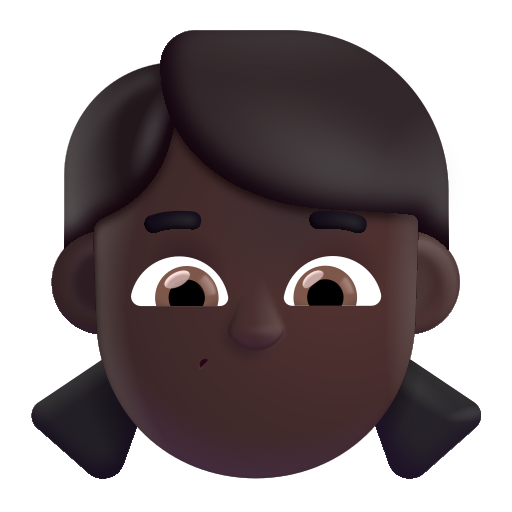
girl color dark